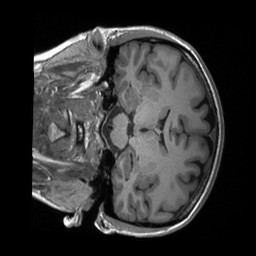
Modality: T1w
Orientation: coronal
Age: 32
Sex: female
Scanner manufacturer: siemens
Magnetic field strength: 3 T
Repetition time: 2.4 s
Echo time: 0.00224 s